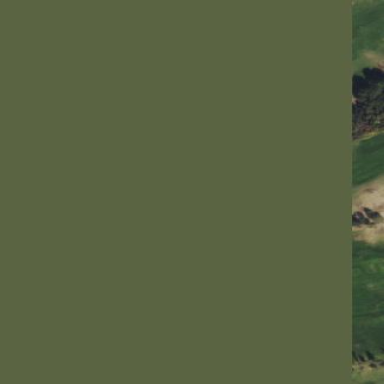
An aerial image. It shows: Grassy area designated as golf fairway.